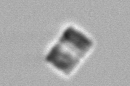
Label: Bacillariophyceae_morphotype1